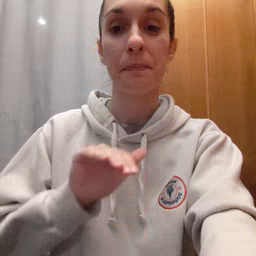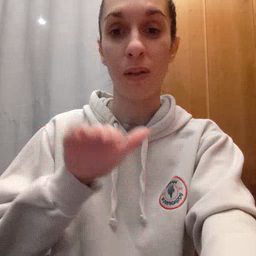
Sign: pool